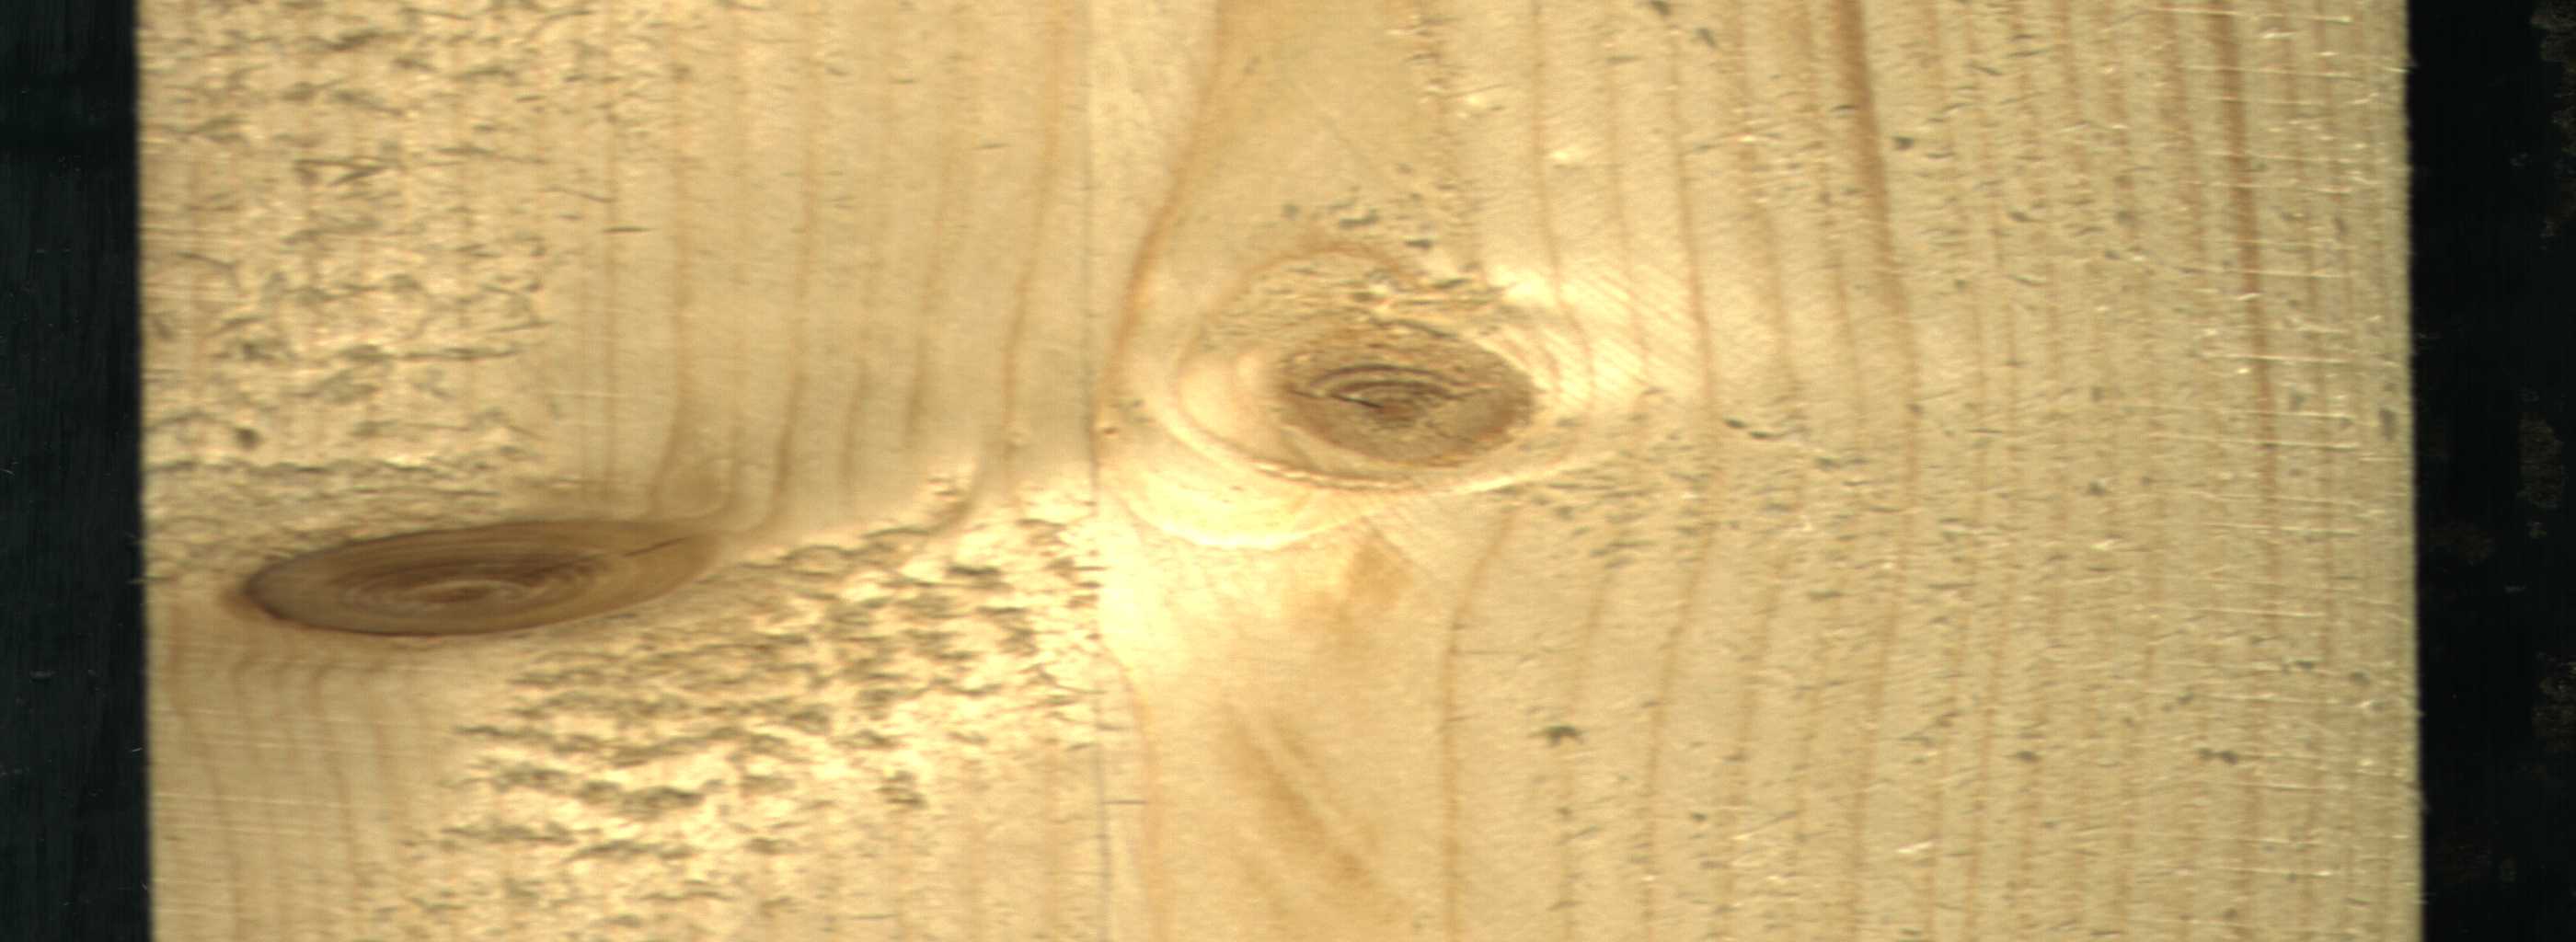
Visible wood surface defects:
knot_with_crack
Live_Knot